Aerial crown-view tile of a tropical tree (Barro Colorado Island, Panama), acquired 20240716:
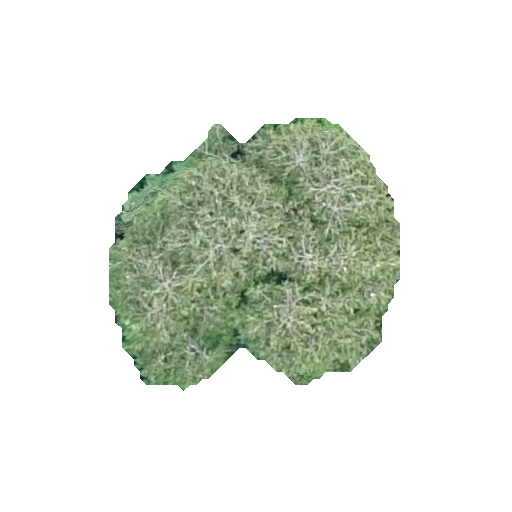
Species: Quararibea stenophylla
GBIF accepted scientific name: Quararibea stenophylla
Crown area: 95.177 m²